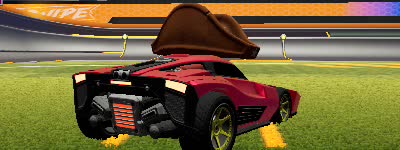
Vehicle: breakout